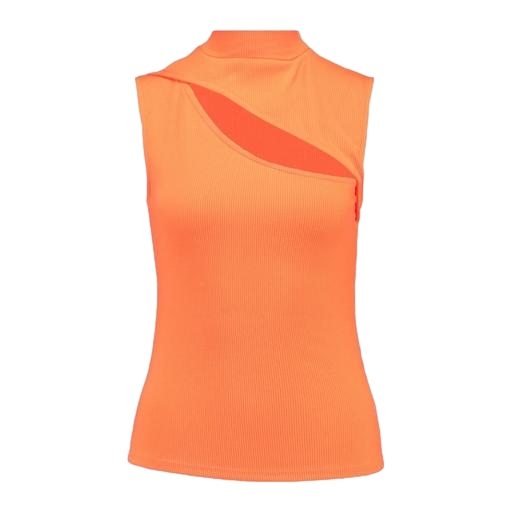
orange sports tank top, high-neck top, orange tank top, white background